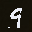
Label: 9